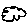
Label: cloud